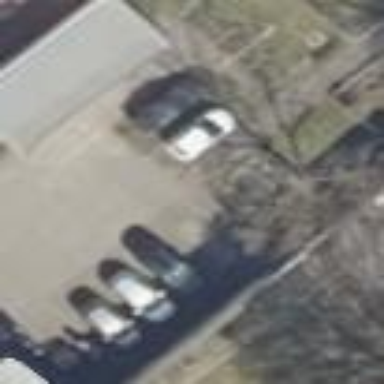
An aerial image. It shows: Parking area with surface.